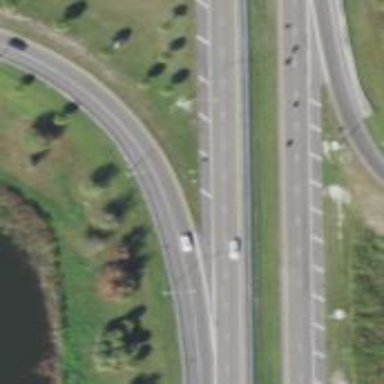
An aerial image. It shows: Motorway link with asphalt surface leading to trumpet junction.